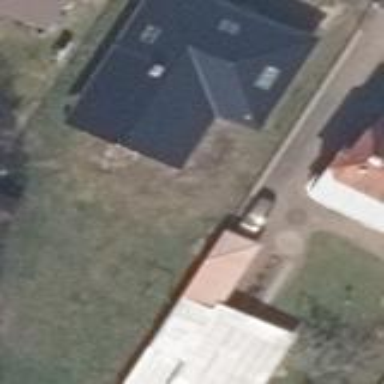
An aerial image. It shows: Residential building with half-hipped roof shape.